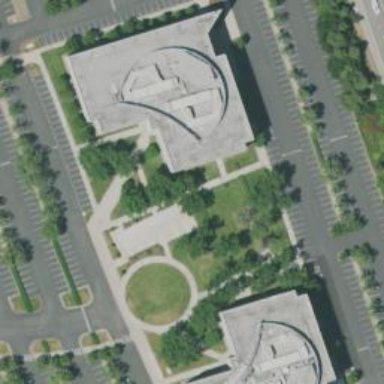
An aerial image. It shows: Commercial building.